Question: The default looks like the screenshot below.
I'd like to on the top (see arrow).
I know it involves changing xml templates, but I can't figure out the specifics.
would I go about accomplishing that? :)

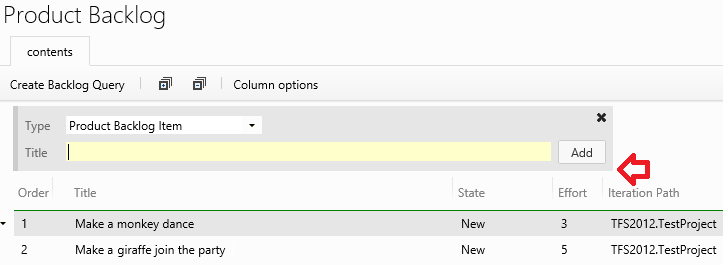
Answer: You need to change the AgileProcessConfig of the project:
Export the config file:
'''
witadmin exportagileprocessconfig /collection:http://tfsserver:8080/tfs/DefaultCollection /p:ProjectName /f:d: emp estgileprocessconfig.xml
'''
Edit the agileprocessconfig.xml by adding the Effort field:
'''
<ProductBacklog>
<AddPanel>
<Fields>
<Field refname="System.Title" />
<Field refname="Microsoft.VSTS.Scheduling.Effort" />
</Fields>
</AddPanel>
'''
Import the file back to your project
'''
witadmin importagileprocessconfig /collection:http://tfsserver:8080/tfs/DefaultCollection /p:ProjectName /f:d: emp estgileprocessconfig.xml
'''